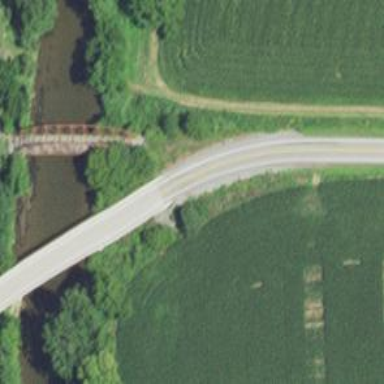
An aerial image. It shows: Abandoned bridge over service road.